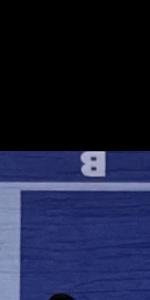
Label: Empty